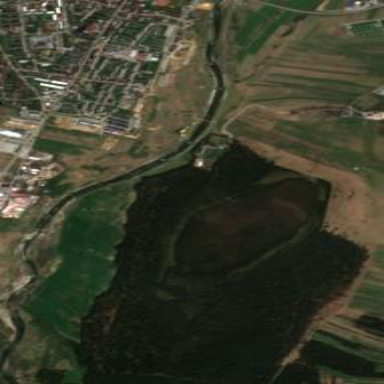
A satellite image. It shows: Wetland that is designated as Nature Reserve for protection.